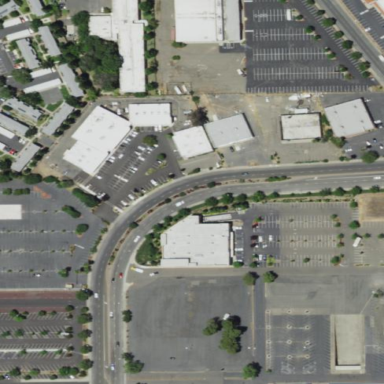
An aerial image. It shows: Retail area.